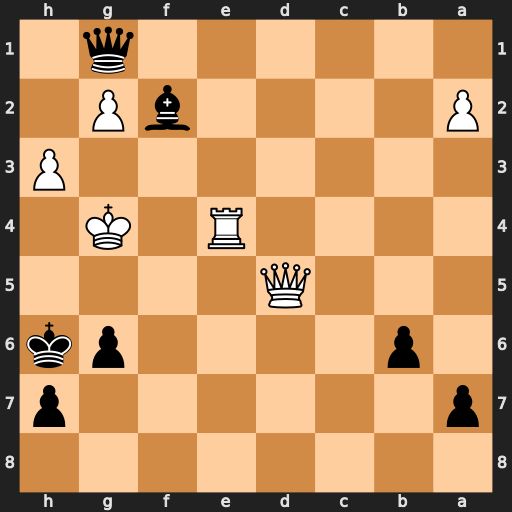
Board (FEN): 8/p6p/1p4pk/3Q4/4R1K1/7P/P4bP1/6q1
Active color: b
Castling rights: -
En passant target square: -
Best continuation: Qxg2+ Kf4 Qg3#